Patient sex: F
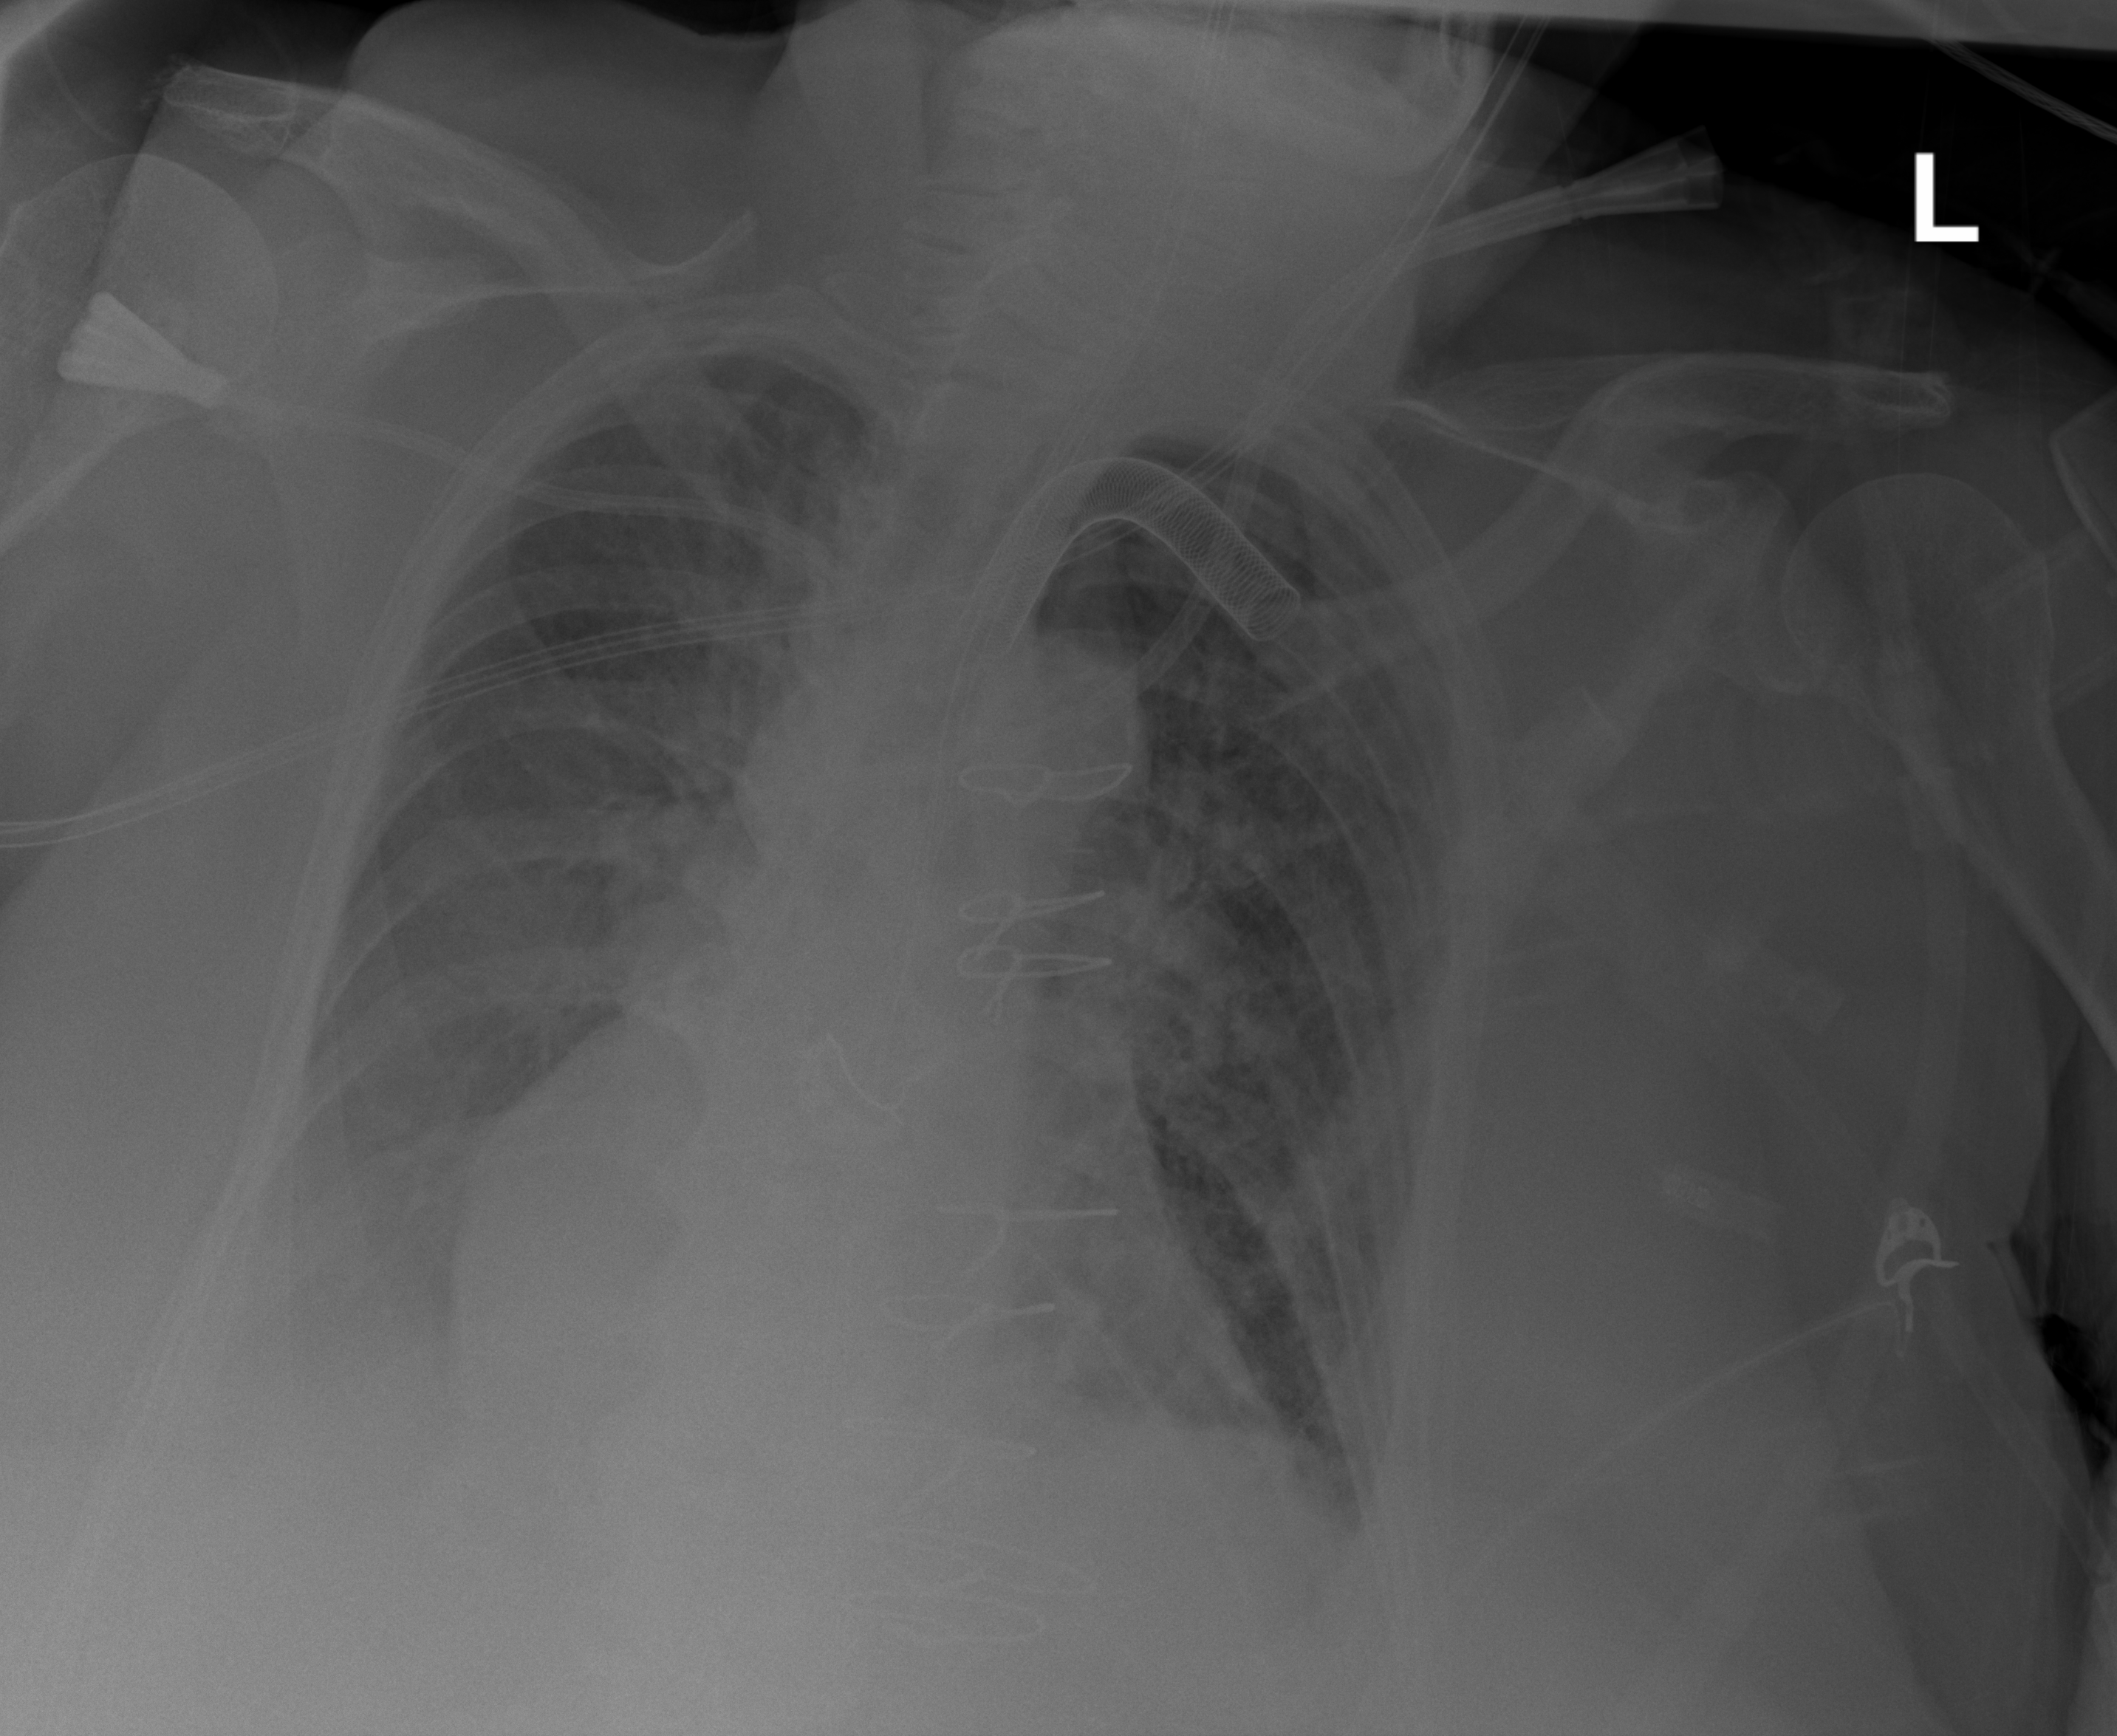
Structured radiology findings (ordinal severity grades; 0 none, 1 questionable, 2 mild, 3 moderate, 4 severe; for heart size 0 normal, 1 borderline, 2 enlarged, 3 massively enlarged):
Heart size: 2
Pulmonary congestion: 2
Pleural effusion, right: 2
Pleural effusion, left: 2
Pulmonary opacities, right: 2
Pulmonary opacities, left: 2
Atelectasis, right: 2
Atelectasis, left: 2